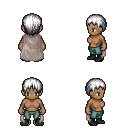
a pixel art fantasy rpg character, female body template, human, dark skin, gray cape, teal pants, white plain hairstyle, black shoes, four views (front, back, left, right), 2x2 character sprite sheet, small pixel art, hard edges, no anti-aliasing